Field crop: tomato
Growth stage: 1
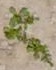
Species: portulaca